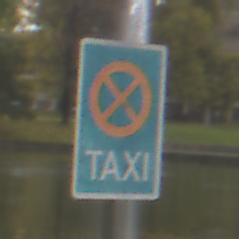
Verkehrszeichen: Taxenstand
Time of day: MorningAfternoon
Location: Outdoor (Nature)
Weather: Overcast
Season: Autumn
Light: Natural